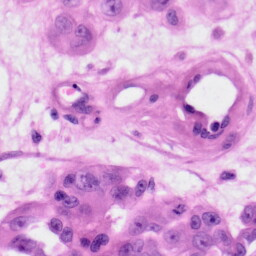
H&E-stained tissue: Skin